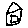
Label: house